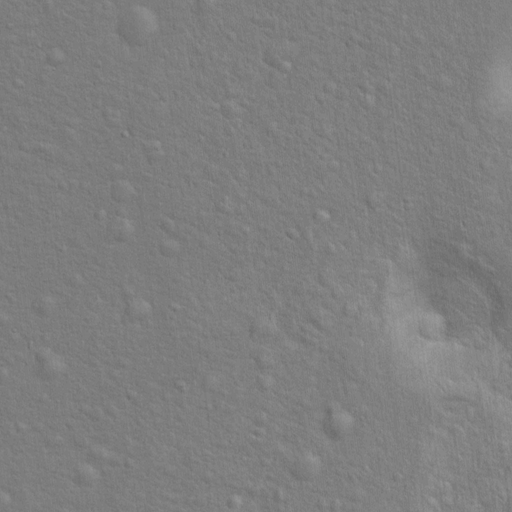
Classes present: Background, Cone